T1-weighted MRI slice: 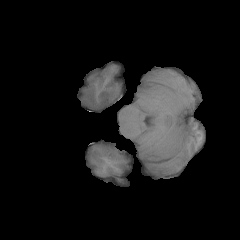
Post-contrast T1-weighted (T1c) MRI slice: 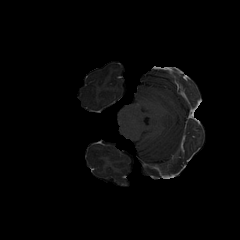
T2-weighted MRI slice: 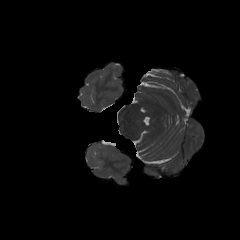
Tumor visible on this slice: no